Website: macys
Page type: cart
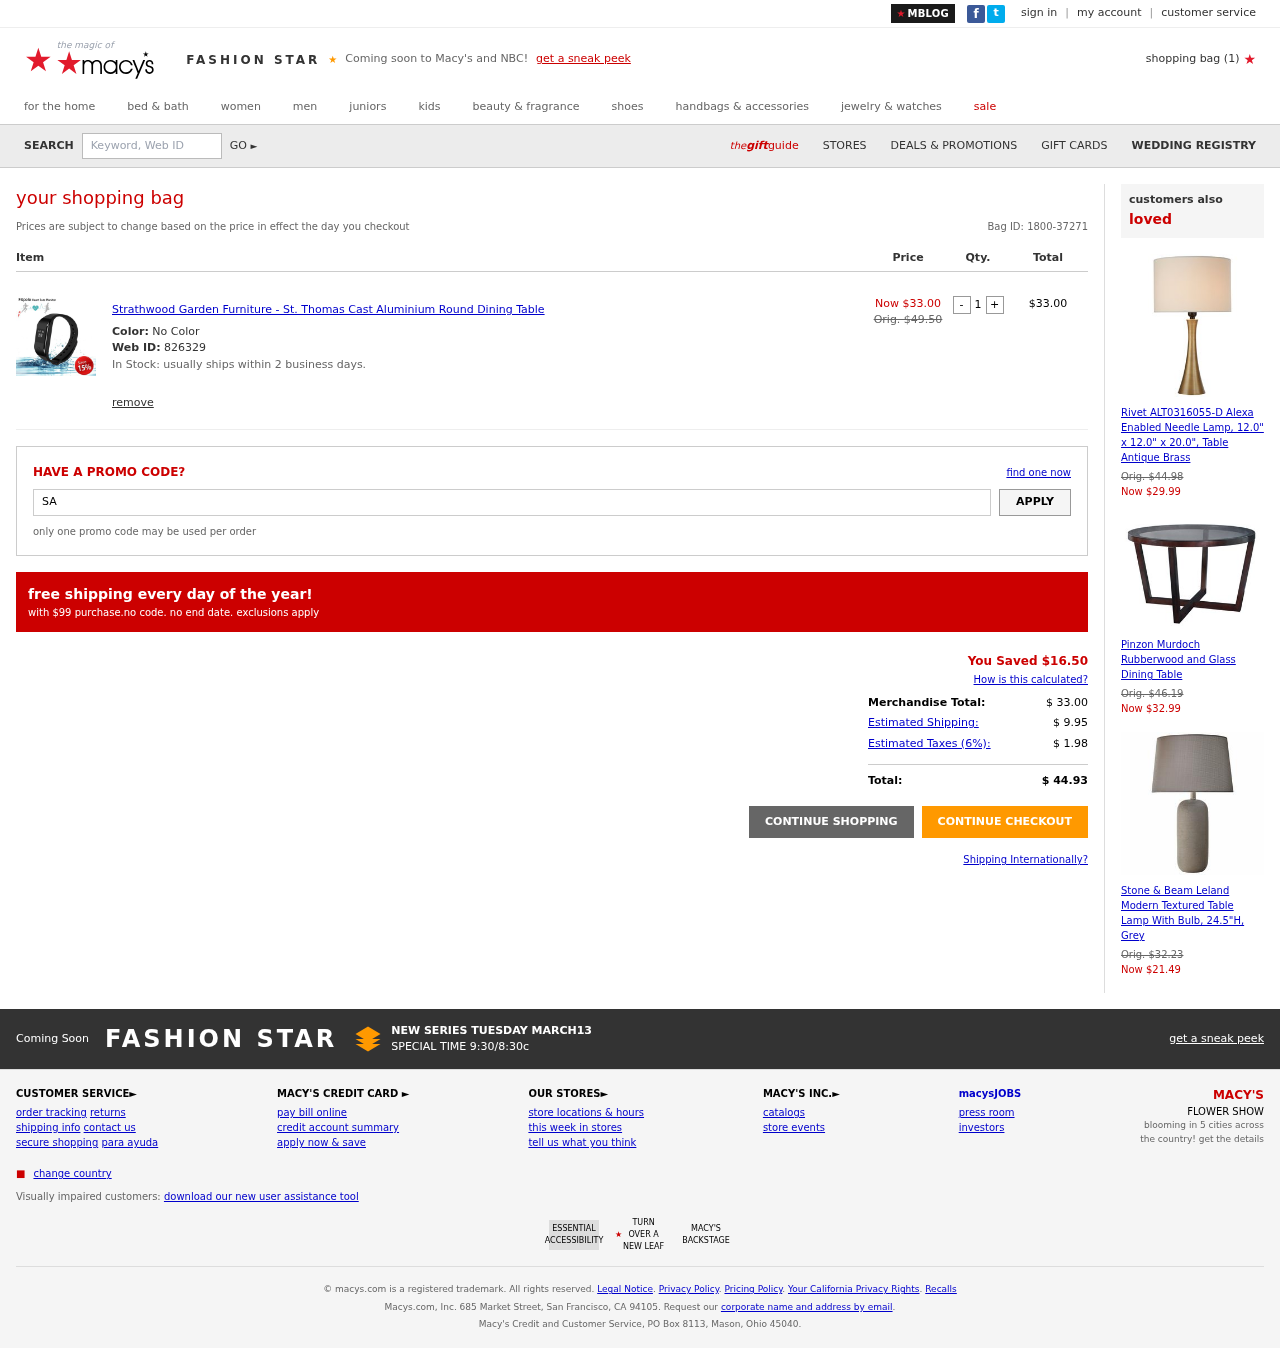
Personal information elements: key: PII_PROMO_CODE
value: SAVE30
Product elements: key: PRODUCT1_NAME
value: Strathwood Garden Furniture - St. Thomas Cast Aluminium Round Dining Table
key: PRODUCT1_PRICE
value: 33
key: PRODUCT1_QUANTITY
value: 1
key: PRODUCT2_NAME
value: Rivet ALT0316055-D Alexa Enabled Needle Lamp, 12.0" x 12.0" x 20.0", Table Antique Brass
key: PRODUCT2_PRICE
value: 29.99
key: PRODUCT3_NAME
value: Pinzon Murdoch Rubberwood and Glass Dining Table
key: PRODUCT3_PRICE
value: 32.99
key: PRODUCT4_NAME
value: Stone & Beam Leland Modern Textured Table Lamp With Bulb, 24.5"H, Grey
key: PRODUCT4_PRICE
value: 21.49
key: PRODUCT1_SKU
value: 826329
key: PRODUCT1_ORIGINAL_PRICE
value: Orig. $49.50
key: PRODUCT1_TOTAL
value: $33.00
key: PRODUCT2_ORIGINAL_PRICE
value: Orig. $44.98
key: PRODUCT3_ORIGINAL_PRICE
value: Orig. $46.19
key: PRODUCT4_ORIGINAL_PRICE
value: Orig. $32.23
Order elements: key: ORDER_NUM_ITEMS
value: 1
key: ORDER_ID
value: Bag ID: 1800-37271
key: ORDER_SAVINGS
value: $16.50
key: ORDER_SUBTOTAL
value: $ 33.00
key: ORDER_SHIPPING_COST
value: $ 9.95
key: ORDER_TAX
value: $ 1.98
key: ORDER_TOTAL
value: $ 44.93